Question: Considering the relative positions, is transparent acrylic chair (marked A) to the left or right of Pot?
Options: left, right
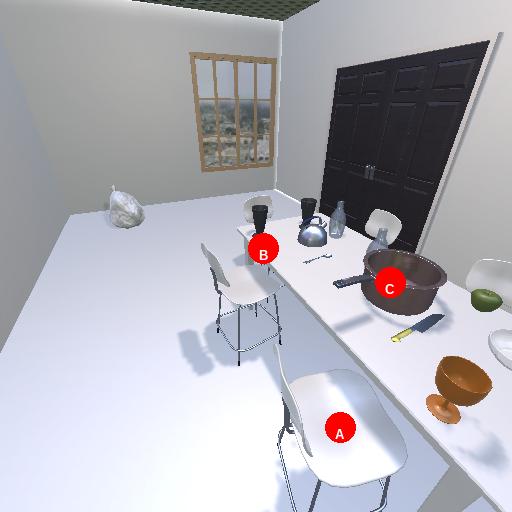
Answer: left